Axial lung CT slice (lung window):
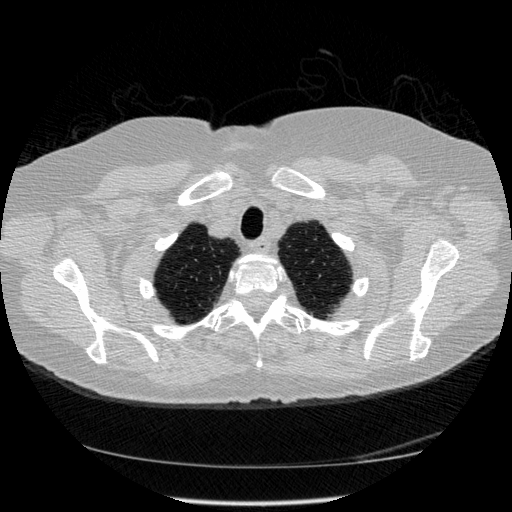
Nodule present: no